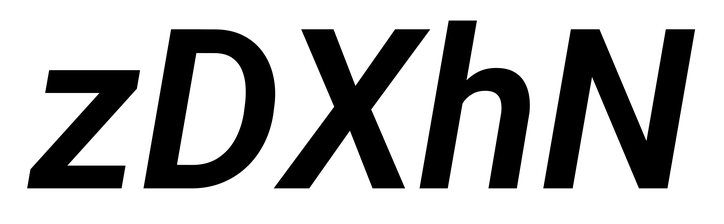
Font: Roboto-Italic_SemiBold_Italic